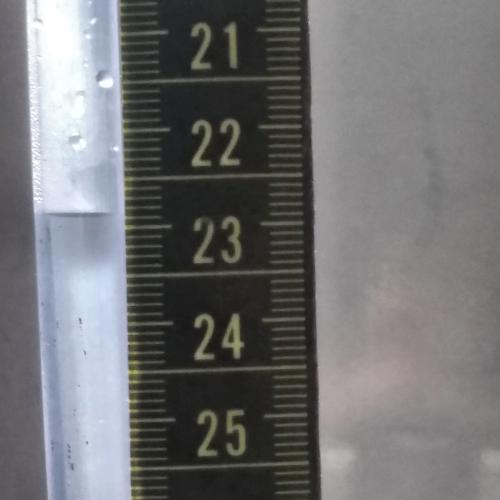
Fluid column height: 22.9 cm